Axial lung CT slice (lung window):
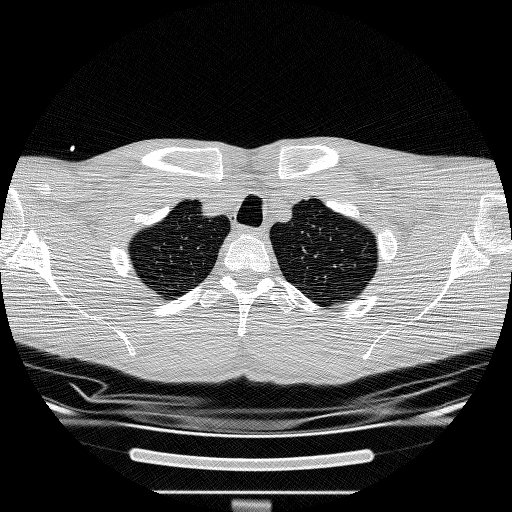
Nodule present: no